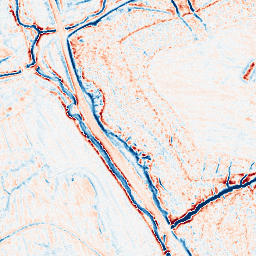
Category: edge_preserving
Decomposition family: anisotropic_diffusion
Decomposition parameters: iterations: 10
kappa: 10
gamma: 0.2
Upsampling method: edge_directed
Upsampling parameters: scale: 2
Upsampling scale: 2